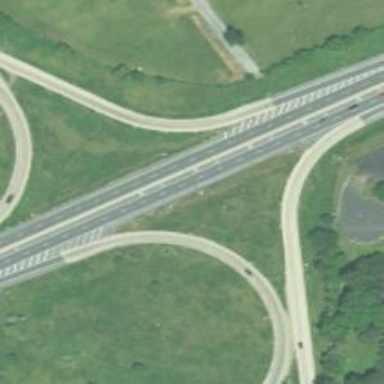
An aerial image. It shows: This image shows trunk highway that functions as expressway.